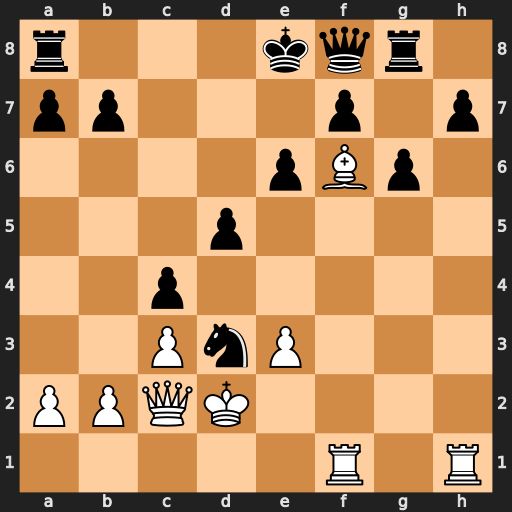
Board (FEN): r3kqr1/pp3p1p/4pBp1/3p4/2p5/2PnP3/PPQK4/5R1R
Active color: w
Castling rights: q
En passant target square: -
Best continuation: Qa4+ b5 Qxb5#